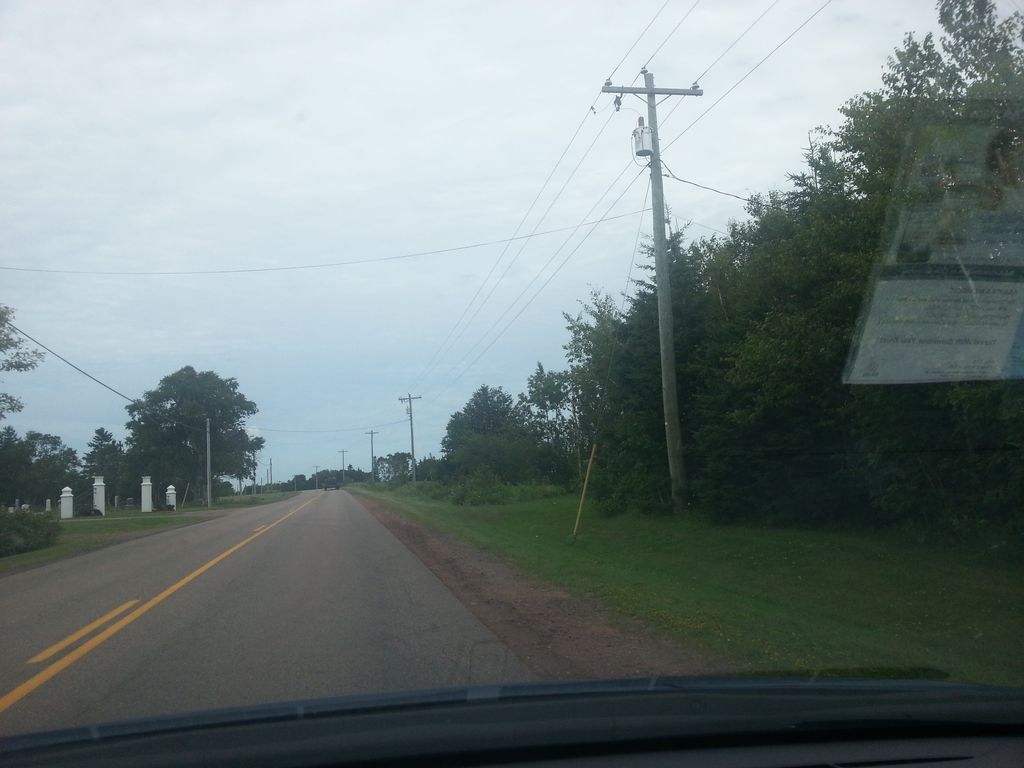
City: charlottetown